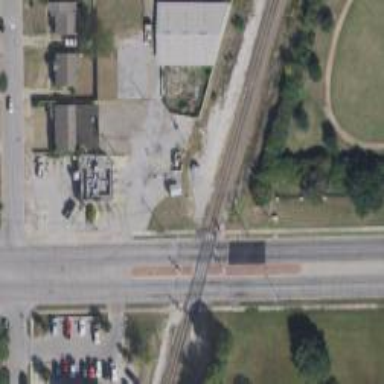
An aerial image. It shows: Railway crossing.